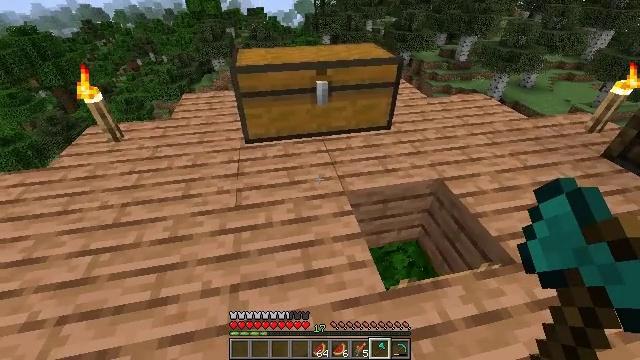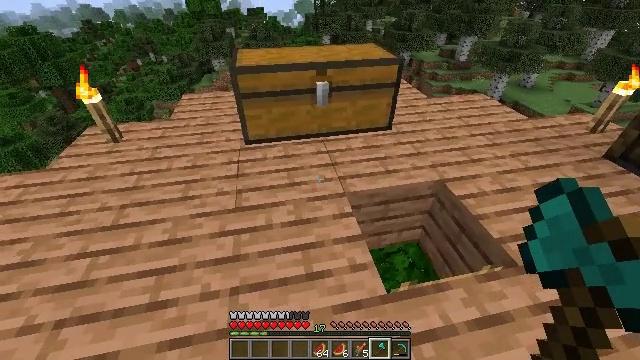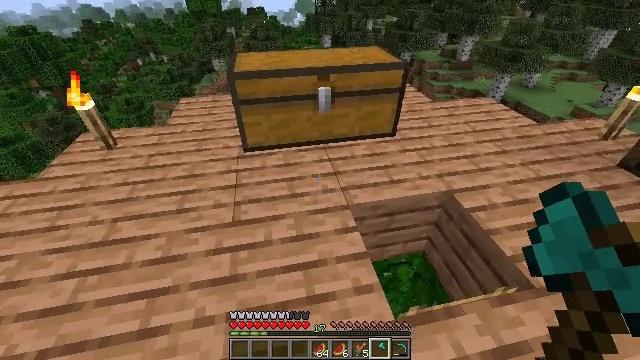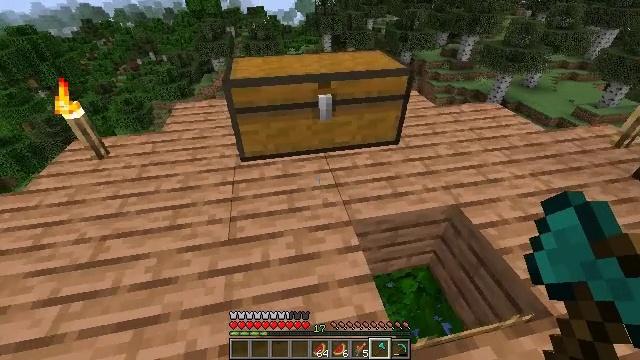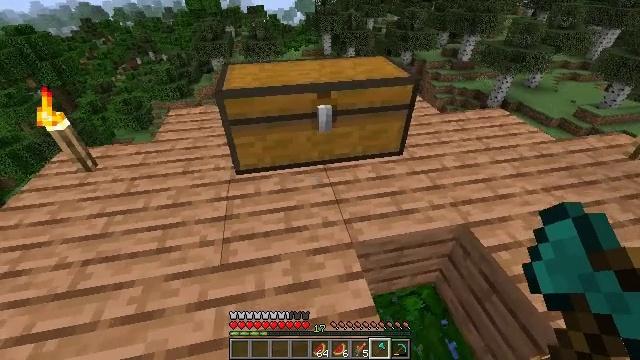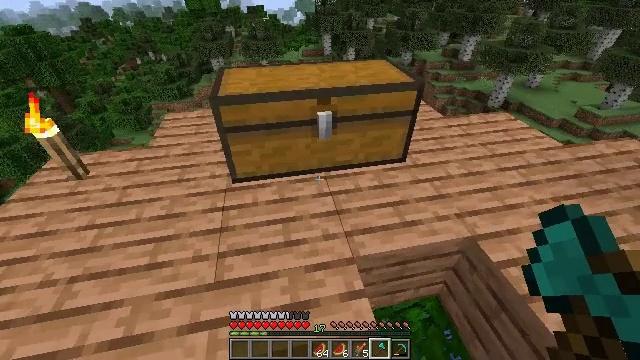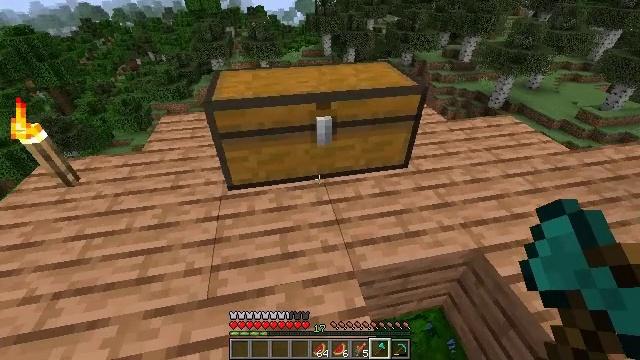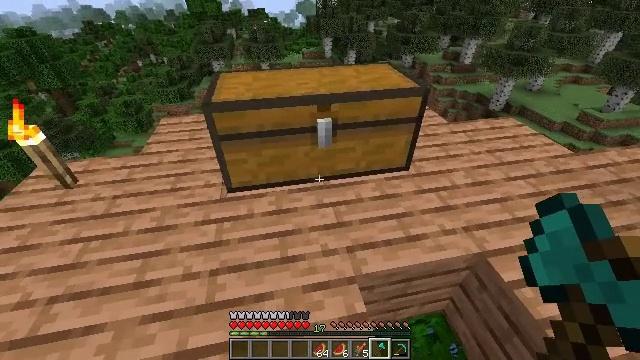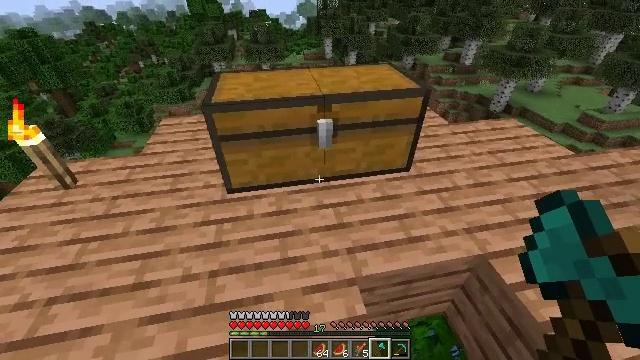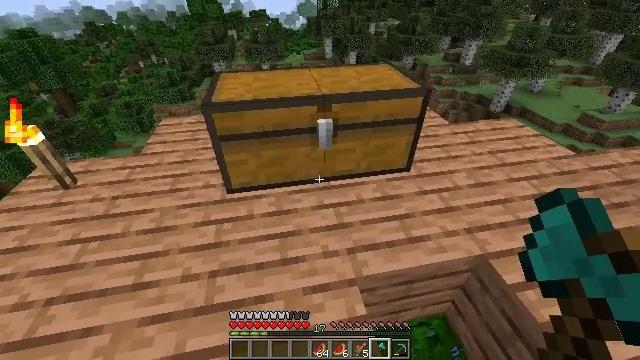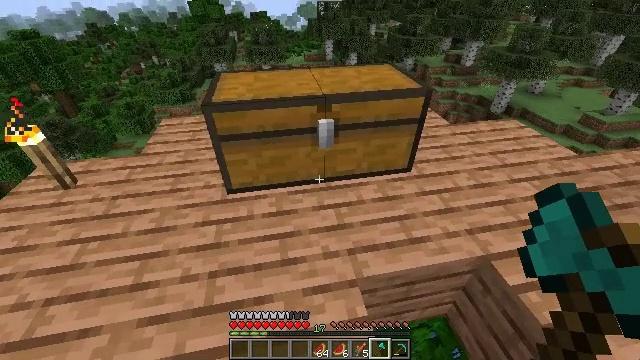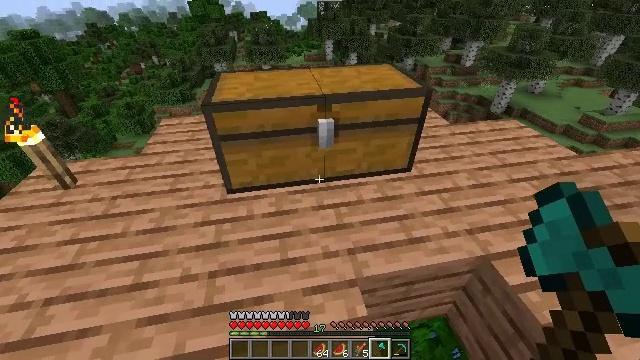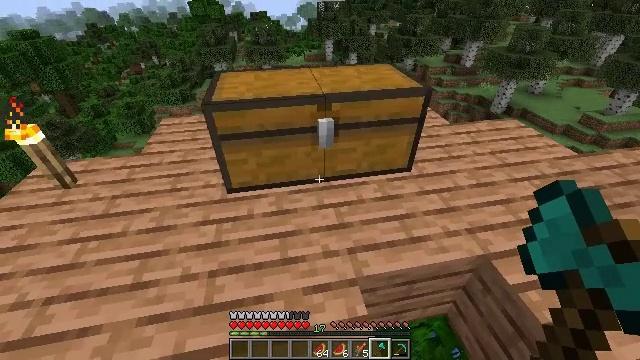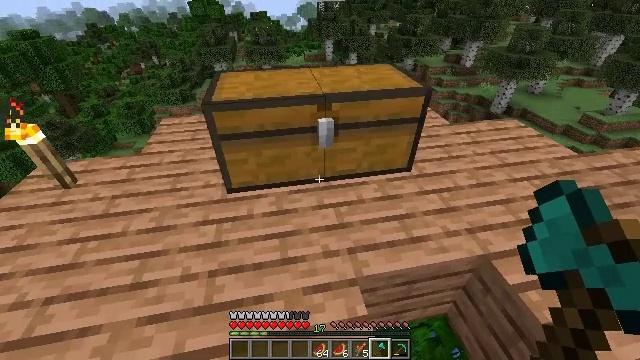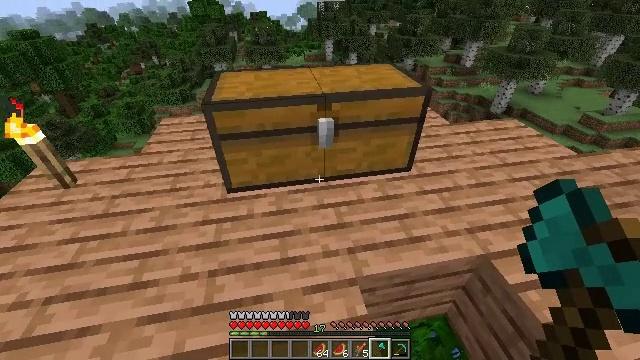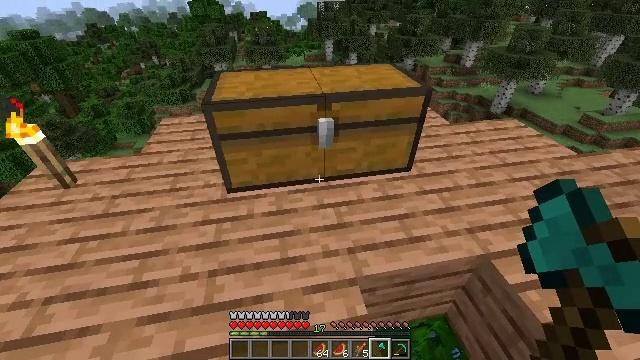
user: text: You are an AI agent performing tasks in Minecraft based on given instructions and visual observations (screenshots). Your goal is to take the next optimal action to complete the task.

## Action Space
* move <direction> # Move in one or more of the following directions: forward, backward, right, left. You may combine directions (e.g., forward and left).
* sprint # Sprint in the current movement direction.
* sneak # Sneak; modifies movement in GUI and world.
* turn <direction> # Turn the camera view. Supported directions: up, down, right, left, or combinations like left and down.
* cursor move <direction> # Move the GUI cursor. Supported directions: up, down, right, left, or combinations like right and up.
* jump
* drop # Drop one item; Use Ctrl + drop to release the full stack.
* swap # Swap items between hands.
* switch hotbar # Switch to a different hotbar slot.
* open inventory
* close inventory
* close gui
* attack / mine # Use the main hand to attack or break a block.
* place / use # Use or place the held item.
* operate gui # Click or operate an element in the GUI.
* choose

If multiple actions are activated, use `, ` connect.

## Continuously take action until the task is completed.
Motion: motion action
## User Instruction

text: Break the jungle leaves with your hand or shears.
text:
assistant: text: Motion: move forward
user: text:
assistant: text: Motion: move forward
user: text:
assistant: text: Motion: move forward
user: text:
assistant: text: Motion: move forward
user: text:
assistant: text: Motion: no_op
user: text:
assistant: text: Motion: no_op
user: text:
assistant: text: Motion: no_op
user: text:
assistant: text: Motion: no_op
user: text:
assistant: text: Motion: no_op
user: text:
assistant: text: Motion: no_op
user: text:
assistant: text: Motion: no_op
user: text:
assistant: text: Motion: no_op
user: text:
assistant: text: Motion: no_op
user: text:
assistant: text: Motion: no_op
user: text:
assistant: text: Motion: no_op
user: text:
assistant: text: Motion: no_op
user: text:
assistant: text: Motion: no_op
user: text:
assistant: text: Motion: no_op
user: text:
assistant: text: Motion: no_op
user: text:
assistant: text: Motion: no_op
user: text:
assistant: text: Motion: no_op
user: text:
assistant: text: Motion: no_op
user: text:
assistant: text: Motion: no_op
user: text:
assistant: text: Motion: no_op
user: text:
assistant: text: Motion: no_op
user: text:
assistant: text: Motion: no_op
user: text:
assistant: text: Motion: no_op
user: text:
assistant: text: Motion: no_op
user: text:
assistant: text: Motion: no_op
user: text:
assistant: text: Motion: no_op